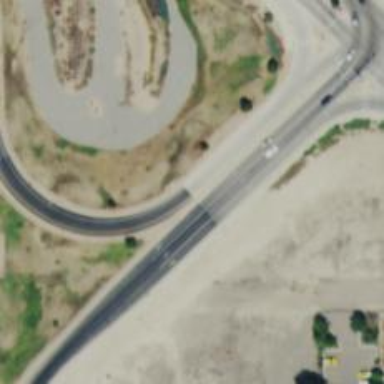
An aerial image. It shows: Trunk link highway.